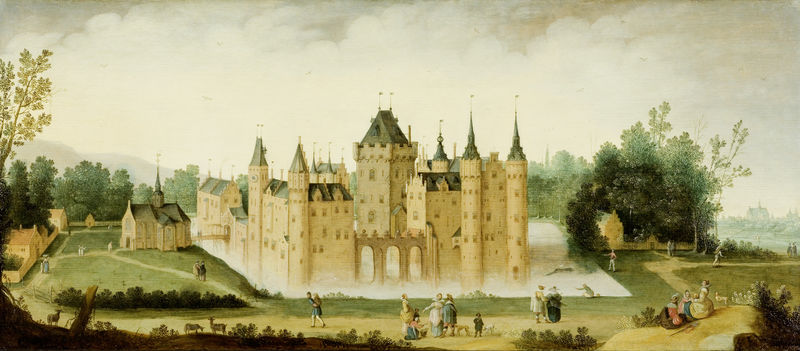
Titel: Gezicht op het kasteel te Egmond aan den Hoef
Künstler: Claes Jacobsz. van der Heck
Standort: Amsterdam
Institution: Rijksmuseum
Schlagwörter: gemälde, himmel, wolken, bäume, frauen, grün, landschaft, menschen, grau, männer, weiss, gebäude, hund, schloss, tiere, weg, malerei, architektur, brücke, kirche, adel, kind, garten, fassade, passanten, zinnen, burg, türme, malerisch, kapelle, wasserschloss, wassergraben, parl, hommel, dojon